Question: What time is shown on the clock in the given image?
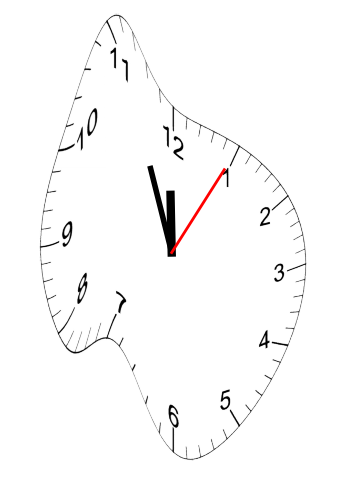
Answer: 11:56:05